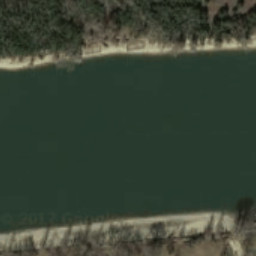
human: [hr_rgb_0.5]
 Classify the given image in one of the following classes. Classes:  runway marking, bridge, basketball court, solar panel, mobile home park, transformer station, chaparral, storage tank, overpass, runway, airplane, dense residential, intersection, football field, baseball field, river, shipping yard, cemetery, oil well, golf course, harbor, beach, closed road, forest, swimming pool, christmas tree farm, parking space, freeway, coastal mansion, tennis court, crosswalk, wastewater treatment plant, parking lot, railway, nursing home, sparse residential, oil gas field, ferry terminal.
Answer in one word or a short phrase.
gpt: river